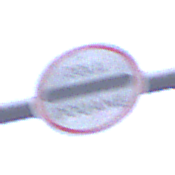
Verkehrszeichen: Zollstelle
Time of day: SunriseSunset
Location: Outdoor (Urban)
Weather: PartlyCloudy
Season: NotSpecified
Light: Natural